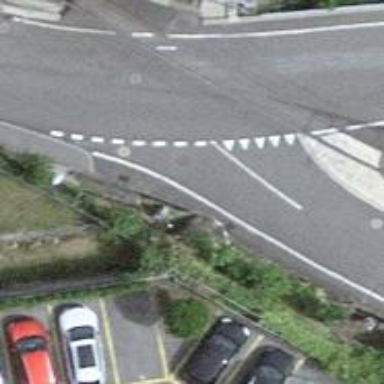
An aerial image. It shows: Road with "give way" sign.